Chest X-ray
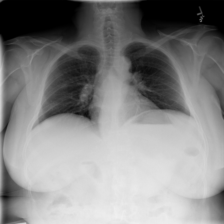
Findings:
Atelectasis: negative
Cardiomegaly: negative
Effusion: negative
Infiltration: positive
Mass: negative
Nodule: negative
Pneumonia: negative
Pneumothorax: negative
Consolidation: negative
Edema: negative
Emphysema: negative
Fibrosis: negative
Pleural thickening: negative
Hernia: negative